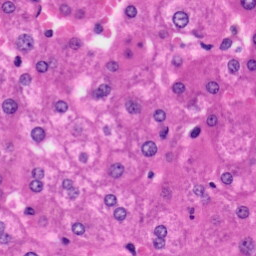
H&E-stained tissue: Liver